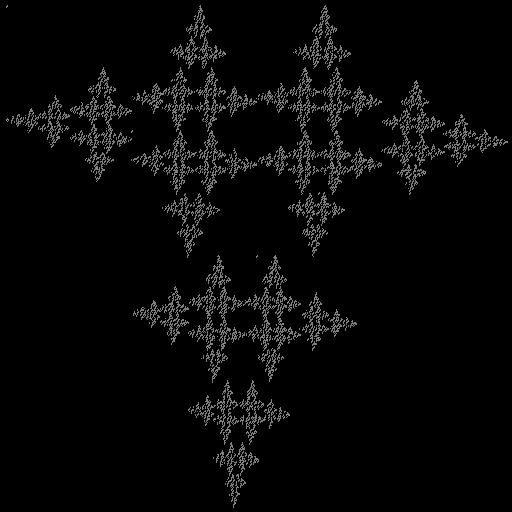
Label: crystal